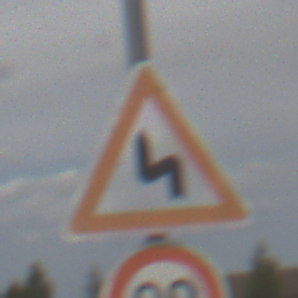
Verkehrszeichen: DoppelkurveZunaechstLinks
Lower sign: Geschwindigkeit80
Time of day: Midday
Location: Outdoor (Nature)
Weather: PartlyCloudy
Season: NotSpecified
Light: Natural